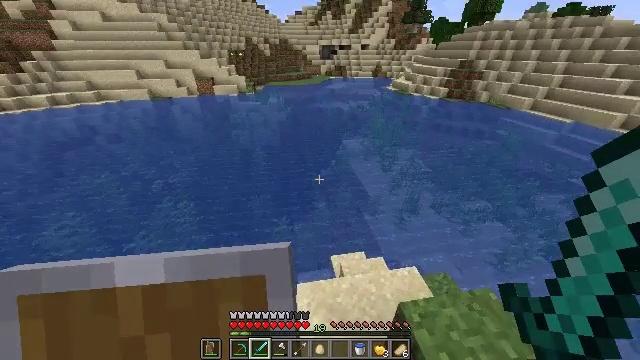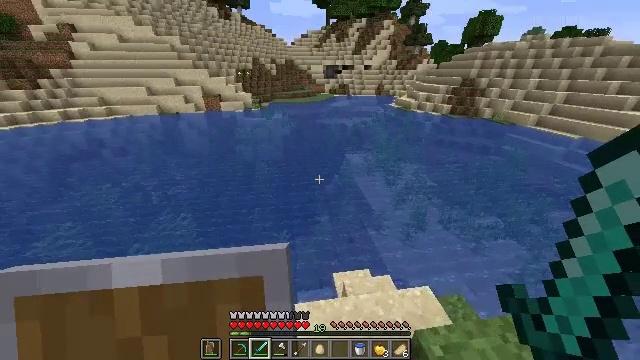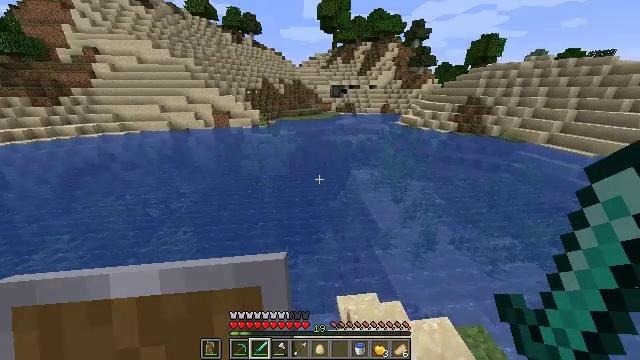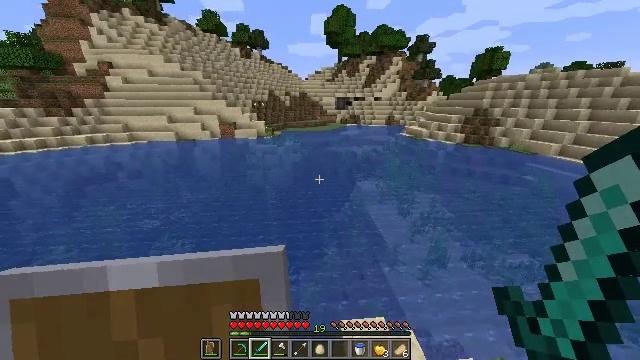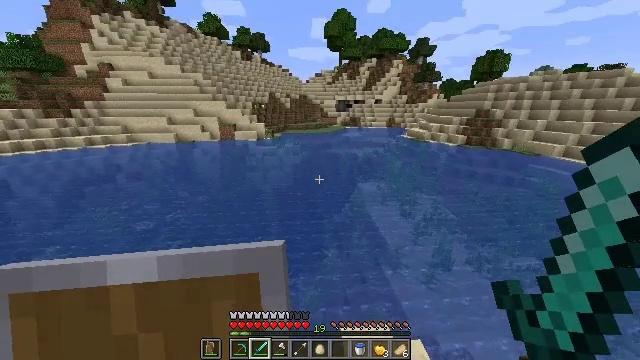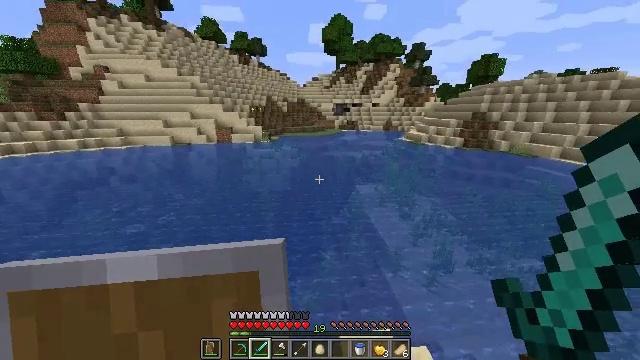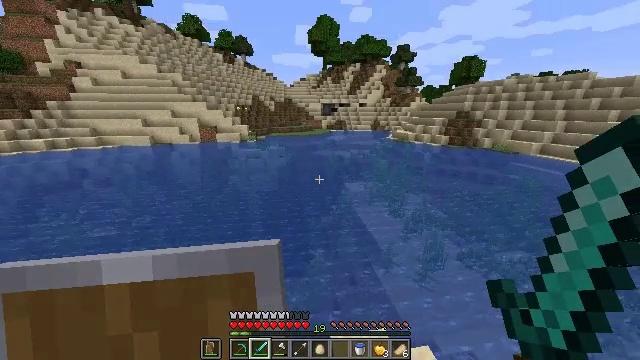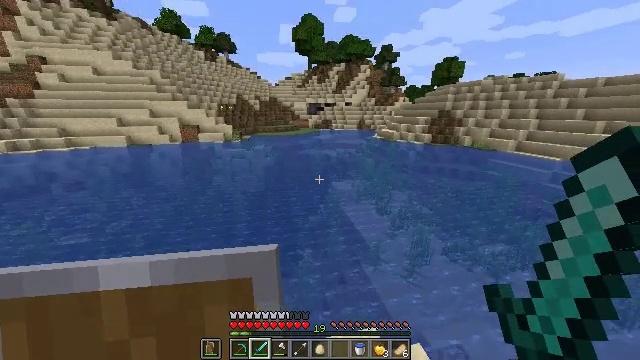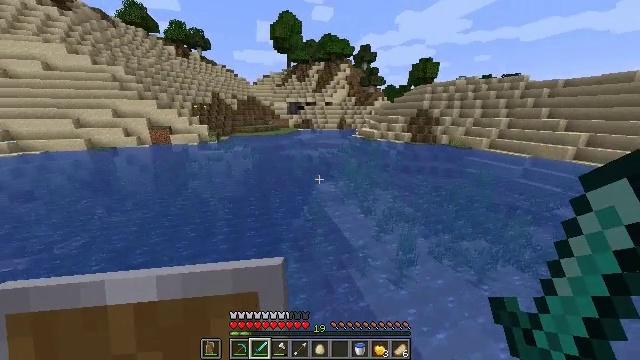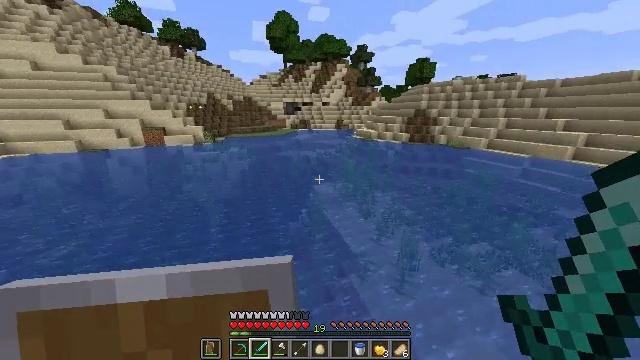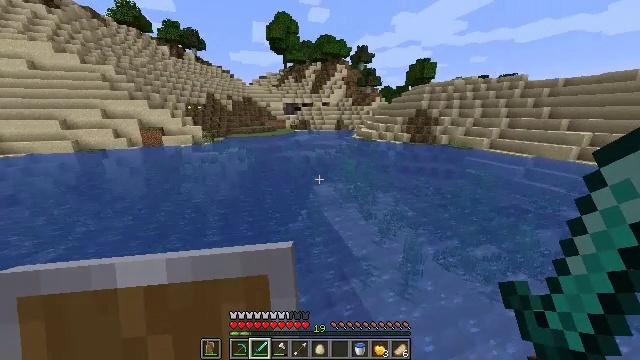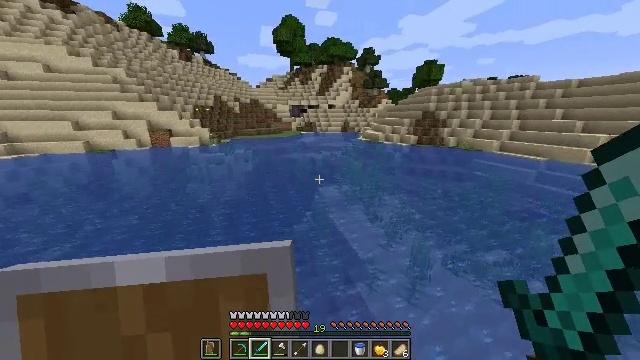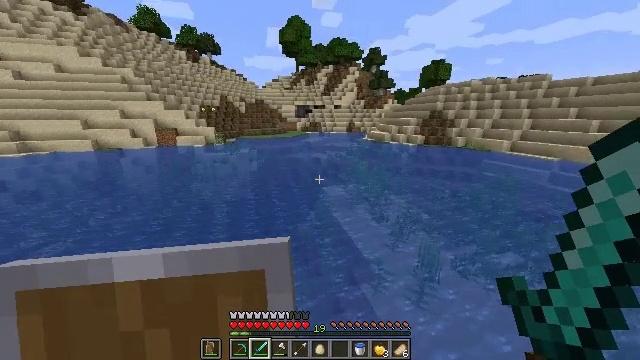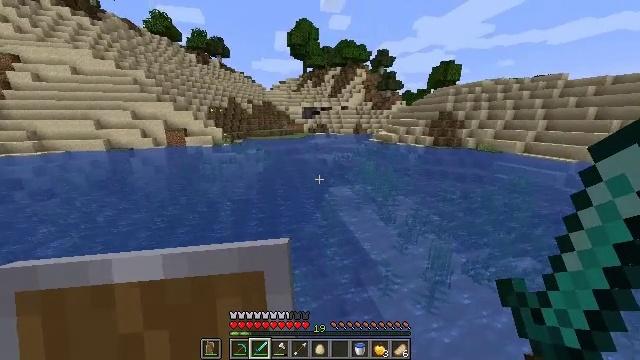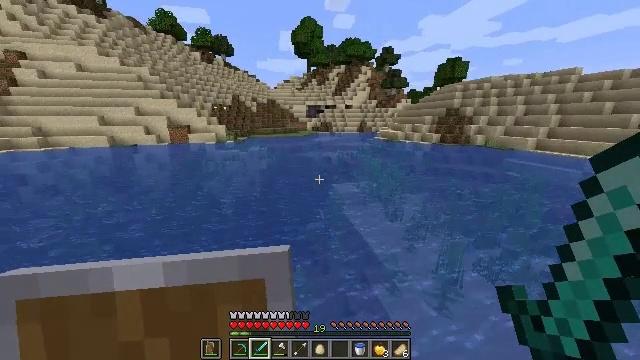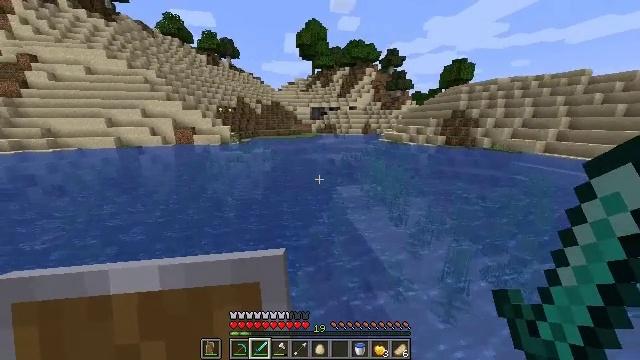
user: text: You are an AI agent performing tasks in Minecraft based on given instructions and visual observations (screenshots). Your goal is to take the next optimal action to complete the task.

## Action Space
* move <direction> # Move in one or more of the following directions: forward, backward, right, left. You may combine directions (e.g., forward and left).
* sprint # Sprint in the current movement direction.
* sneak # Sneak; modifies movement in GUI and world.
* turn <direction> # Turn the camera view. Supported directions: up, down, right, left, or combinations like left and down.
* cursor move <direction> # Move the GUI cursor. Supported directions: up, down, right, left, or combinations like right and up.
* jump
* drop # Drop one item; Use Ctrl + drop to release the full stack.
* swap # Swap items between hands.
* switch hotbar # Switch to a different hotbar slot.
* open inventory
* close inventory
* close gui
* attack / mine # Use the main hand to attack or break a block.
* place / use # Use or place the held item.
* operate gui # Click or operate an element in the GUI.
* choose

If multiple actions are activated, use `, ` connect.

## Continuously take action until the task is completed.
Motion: motion action
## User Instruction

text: Mine sand by the water.
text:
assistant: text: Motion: move forward, sprint, turn left and up
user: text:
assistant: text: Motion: move forward, sprint, turn left and up
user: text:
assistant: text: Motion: move forward, sprint, turn left and up
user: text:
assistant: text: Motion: move forward, sprint
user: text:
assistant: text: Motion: move forward, sprint, turn up
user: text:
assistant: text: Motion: move forward, sprint, turn right
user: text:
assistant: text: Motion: move forward, sprint, turn right
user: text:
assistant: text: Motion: move forward, sprint, turn right
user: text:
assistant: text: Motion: move forward, sprint
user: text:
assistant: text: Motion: move forward, sprint
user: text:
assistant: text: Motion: move forward, sprint, turn left, jump
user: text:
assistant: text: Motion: move forward, sprint, turn left, jump
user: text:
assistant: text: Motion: move forward, sprint, turn left, jump
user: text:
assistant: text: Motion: move forward, sprint, turn left, jump
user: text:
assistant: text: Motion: move forward, sprint, turn left, jump
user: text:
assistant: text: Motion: move forward, sprint, jump
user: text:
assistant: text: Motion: move forward, sprint, jump
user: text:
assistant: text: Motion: move forward, sprint, jump
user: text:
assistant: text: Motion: move forward, sprint, jump
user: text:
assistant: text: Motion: move forward, sprint, jump
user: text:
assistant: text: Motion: move forward, sprint, jump
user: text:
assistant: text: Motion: move forward, sprint, jump
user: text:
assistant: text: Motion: move forward, sprint, jump
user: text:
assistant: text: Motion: move forward, sprint, turn left, jump
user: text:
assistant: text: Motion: move forward, sprint
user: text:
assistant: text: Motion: move forward, sprint
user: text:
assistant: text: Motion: move forward, sprint
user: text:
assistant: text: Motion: move forward, sprint
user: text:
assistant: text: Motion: move forward, sprint, turn left and up
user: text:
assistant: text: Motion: move forward, sprint, turn left and up